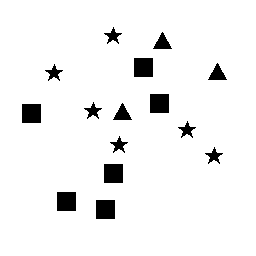
Squares: 6
Triangles: 3
Stars: 6
Total shapes: 15